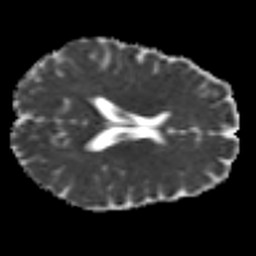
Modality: MD
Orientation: axial
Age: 23
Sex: female
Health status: ill
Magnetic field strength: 3 T
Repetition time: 8.4 s
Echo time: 0.0926 s